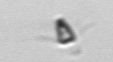
Label: Pyramimonas